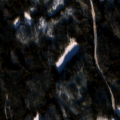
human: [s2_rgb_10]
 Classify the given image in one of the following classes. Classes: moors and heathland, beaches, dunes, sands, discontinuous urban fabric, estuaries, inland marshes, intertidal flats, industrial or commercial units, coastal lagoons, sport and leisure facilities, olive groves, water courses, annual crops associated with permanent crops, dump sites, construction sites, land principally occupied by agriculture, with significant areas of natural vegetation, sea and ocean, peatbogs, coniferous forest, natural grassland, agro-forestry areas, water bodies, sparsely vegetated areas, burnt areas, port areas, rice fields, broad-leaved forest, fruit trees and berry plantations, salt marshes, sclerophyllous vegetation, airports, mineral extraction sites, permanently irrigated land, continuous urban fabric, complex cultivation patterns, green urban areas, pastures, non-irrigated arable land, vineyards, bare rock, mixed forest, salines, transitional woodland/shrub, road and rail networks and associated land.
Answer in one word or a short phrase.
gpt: coniferous forest